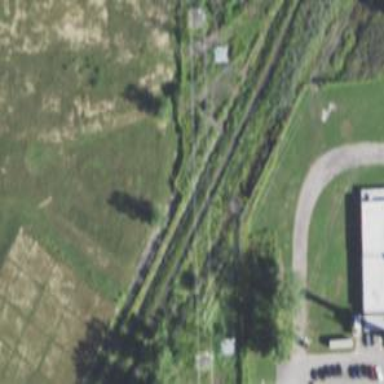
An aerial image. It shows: Abandoned railway.